Aerial crown-view tile of a tropical tree (Barro Colorado Island, Panama), acquired 20250512:
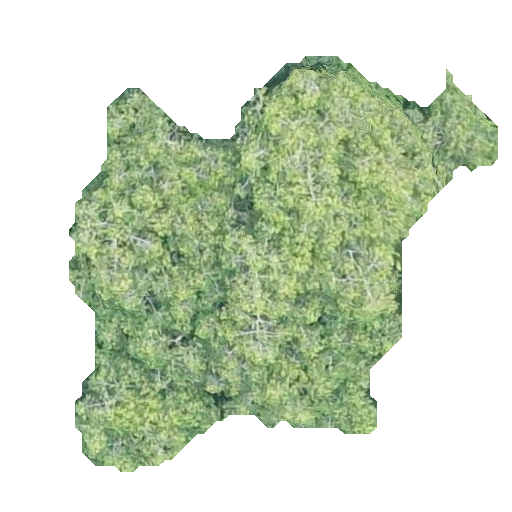
Species: Guatteria lucens
GBIF accepted scientific name: Guatteria lucens
Crown area: 165.386 m²